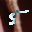
Label: 5